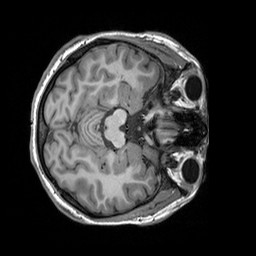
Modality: T1w
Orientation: axial
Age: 21
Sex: female
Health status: healthy
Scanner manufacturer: siemens
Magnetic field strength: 3 T
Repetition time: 2.3 s
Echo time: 0.00303 s